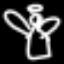
Label: angel